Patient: sex M, age 58
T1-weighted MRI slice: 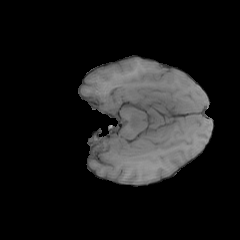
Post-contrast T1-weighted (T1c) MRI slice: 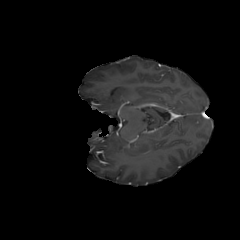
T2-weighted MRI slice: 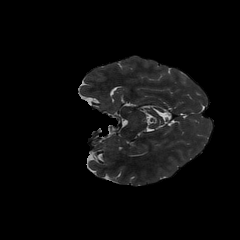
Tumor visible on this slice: no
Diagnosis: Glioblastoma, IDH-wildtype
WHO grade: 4